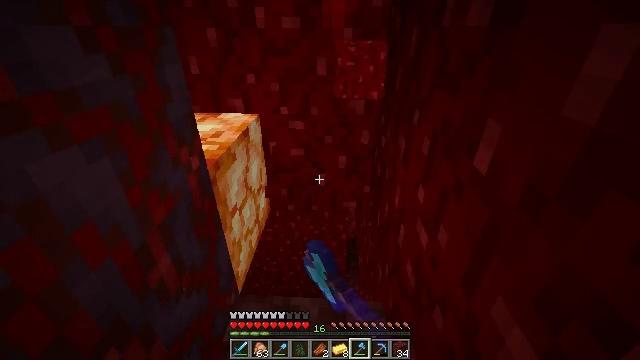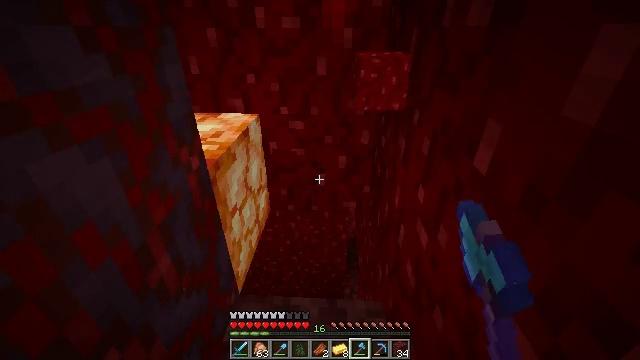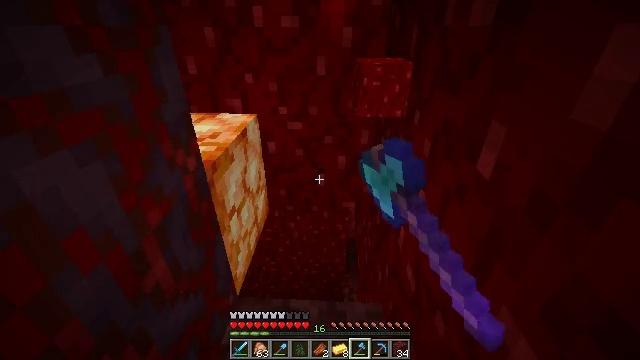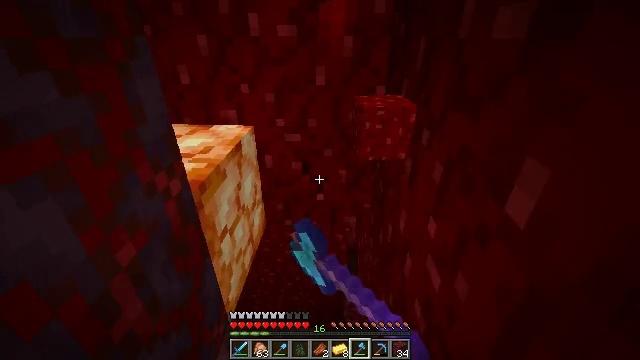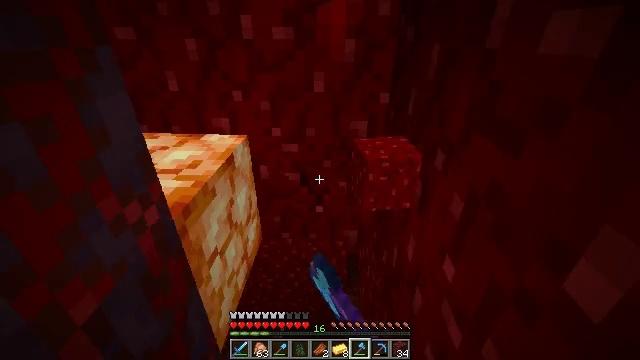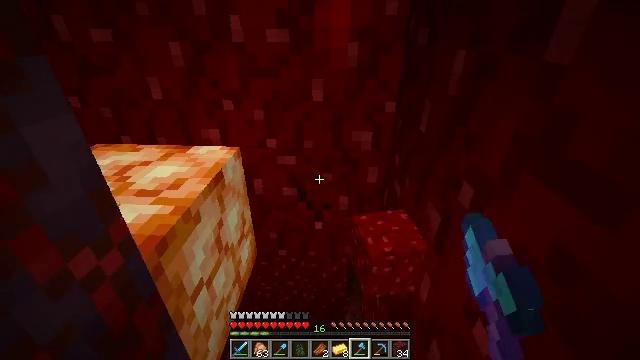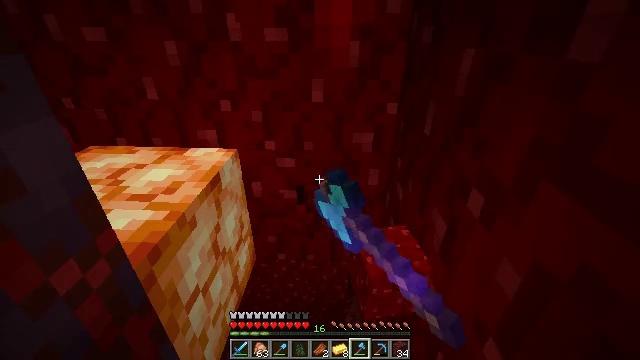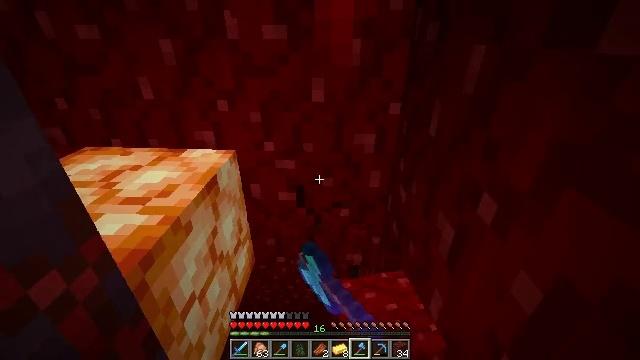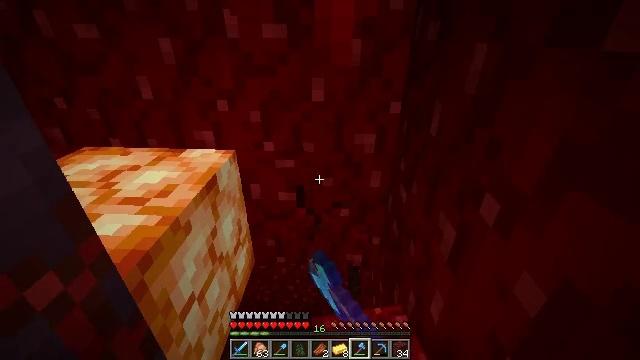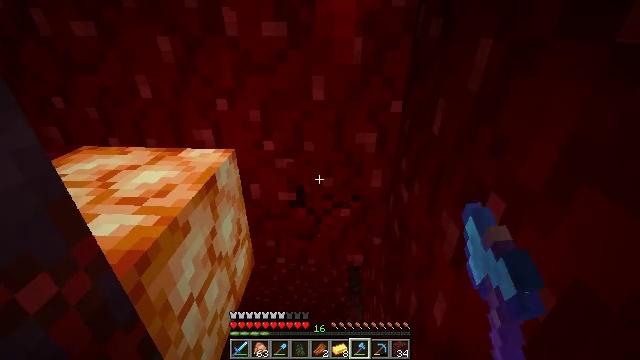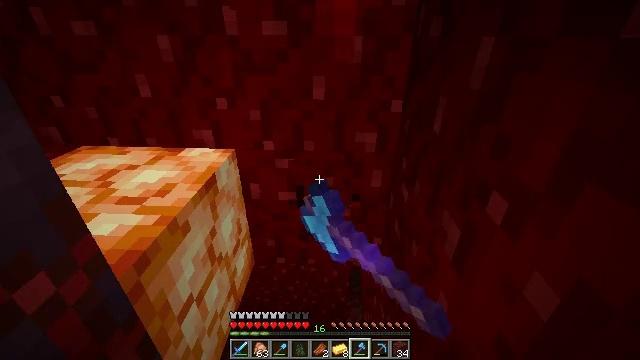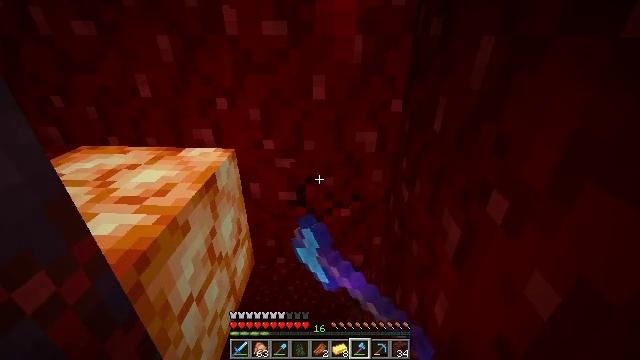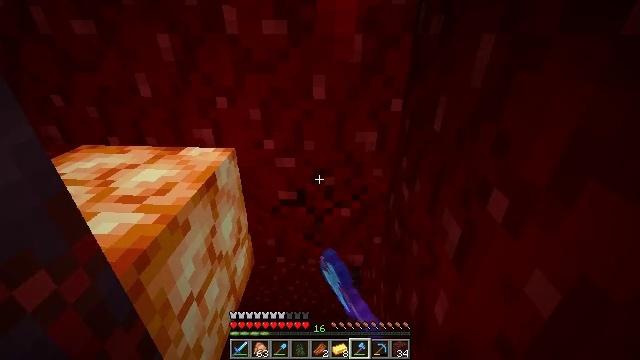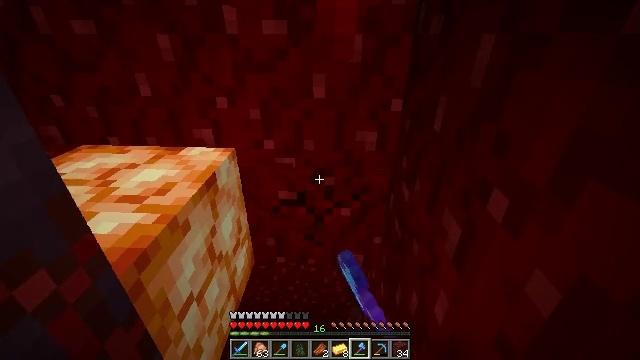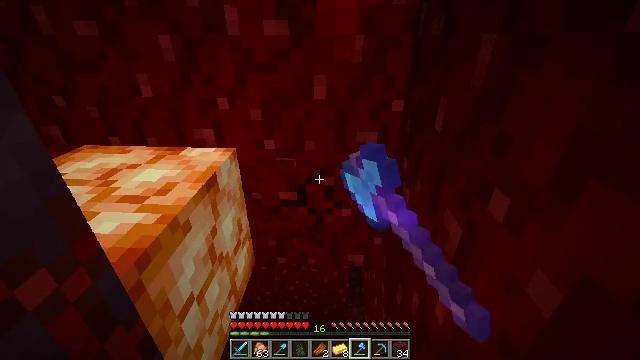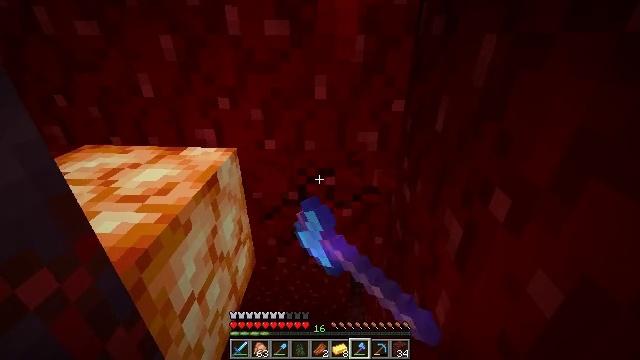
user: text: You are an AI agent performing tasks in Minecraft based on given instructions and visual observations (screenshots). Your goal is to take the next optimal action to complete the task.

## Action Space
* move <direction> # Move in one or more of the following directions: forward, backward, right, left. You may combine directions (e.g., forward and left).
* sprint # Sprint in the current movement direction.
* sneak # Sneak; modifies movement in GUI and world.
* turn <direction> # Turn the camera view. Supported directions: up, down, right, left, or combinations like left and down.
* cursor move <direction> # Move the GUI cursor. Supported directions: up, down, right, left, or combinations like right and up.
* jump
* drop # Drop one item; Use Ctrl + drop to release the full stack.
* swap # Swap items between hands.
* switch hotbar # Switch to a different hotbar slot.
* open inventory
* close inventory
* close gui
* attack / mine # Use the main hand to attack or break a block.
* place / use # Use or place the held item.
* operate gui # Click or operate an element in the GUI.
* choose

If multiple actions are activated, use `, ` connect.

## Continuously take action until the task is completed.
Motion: motion action
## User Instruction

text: Break the nether wart block with a tool.
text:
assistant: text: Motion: attack / mine
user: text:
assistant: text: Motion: move forward, attack / mine
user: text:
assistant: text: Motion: move forward, turn up, attack / mine
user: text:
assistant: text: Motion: move forward, attack / mine
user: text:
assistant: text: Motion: attack / mine
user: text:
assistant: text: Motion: attack / mine
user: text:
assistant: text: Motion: attack / mine
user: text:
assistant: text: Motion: attack / mine
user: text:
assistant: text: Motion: attack / mine
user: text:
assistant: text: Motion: attack / mine
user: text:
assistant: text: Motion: attack / mine
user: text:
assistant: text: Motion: attack / mine
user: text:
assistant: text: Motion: attack / mine
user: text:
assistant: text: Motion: attack / mine
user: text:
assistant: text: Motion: attack / mine
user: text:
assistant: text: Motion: attack / mine
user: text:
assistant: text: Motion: attack / mine
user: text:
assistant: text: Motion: attack / mine
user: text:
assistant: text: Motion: attack / mine
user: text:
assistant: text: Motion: attack / mine
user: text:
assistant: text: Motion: attack / mine
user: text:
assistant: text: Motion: attack / mine
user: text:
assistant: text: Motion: attack / mine
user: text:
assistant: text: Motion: attack / mine
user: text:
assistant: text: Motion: attack / mine
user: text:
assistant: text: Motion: turn up, attack / mine
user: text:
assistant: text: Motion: turn up, attack / mine
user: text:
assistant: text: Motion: turn up, attack / mine
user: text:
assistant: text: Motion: turn up, attack / mine
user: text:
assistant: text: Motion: turn up, attack / mine